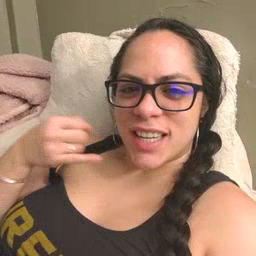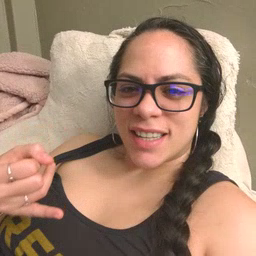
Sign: jeans